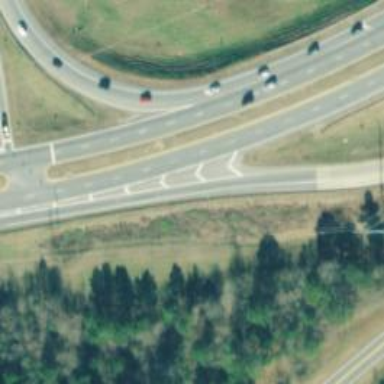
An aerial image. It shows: Expressway with asphalt surface categorized as trunk highway.